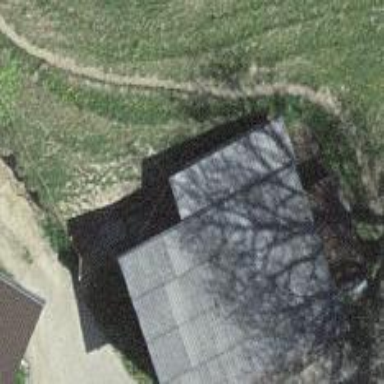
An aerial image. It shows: Shed.